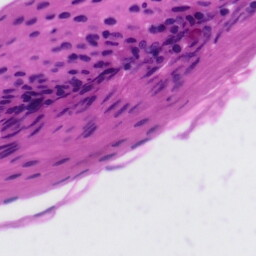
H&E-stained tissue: Tonsil